Question: Beginning with bnockout.js, I can't figure out what's wrong with my code. Maybe someone there could help a bit :-)
'''
<!-- ko foreach: quotes -->
<tr>
<td><p data-bind="text: quoteAuthor.name"></p></td>
<td><p data-bind="text: quoteText"></p></td>
<td data-bind="text: ko.toJSON(quoteReferences)"></td>
<td style="width: 1px;">
<div data-bind="if: quoteReferences">
<!-- ko foreach: quoteReferences -->
<a data-bind="attr: { href: quoteReference.url }" target="_blank">see <span data-bind="text: $index"></span></a>&nbsp;
<!-- /ko -->
</div>
</td>
<td style="width: 1px;">
<button data-bind="click: $parent.removeQuote" class="btn btn-danger">Remove Quote</button>
</td>
</tr>
<tr data-bind="if: quoteEvent">
<td><p><b>Event</b></p></td>
<td><p data-bind="text: quoteEvent.name"></p> - <p data-bind="text: quoteEvent.country.name"></p></td>
<td><p data-bind="text: quoteEvent.date"></p></td>
<td style="width: 1px;"></td>
</tr>
<!-- /ko -->
'''
This the debug toJSON trace:
'''
[{"id":0,"url":"http://www.google.fr","validators":null,"createdBy":null,"createdDate":null,"version":0}]
'''
The error is on the "if:quoteReferences" tag, but the "foreach:quotes" works fine. And there is no error when quoteReferences is "Array[0]". And the "if:quoteEvent" tag is ok for null or non null values.
To me, I have to say, the first issue comes from the fact that ajax function is returning a data structure where arrays are interpreted as Array objects. This why I had to make this loop to interpret the result:
'''
var uri = '/quotes?search=' + self.textPattern();
ajax(uri, 'GET').done(function(data) {
console.log(data);
for (index in data.content) {
var item = data.content[index]; //DEBUG arrays turned into objects...
console.log(item);
self.quotes.push(item);
}
})
'''
This is how the data structure looks like:

UPDATE: I've made a deep observable refactoring on the data wo more success. quoteReferences won't be exploited :-(
'''
function deepObservable(object) {
// console.log(object);
if (object instanceof Array) {
var tmp = ko.observableArray();
for (index in object) {
tmp.push(deepObservable(object[index]));
}
return tmp;
} else if (object instanceof Object) {
for (property in object) {
object[property] = deepObservable(object[property]);
}
return object;
}
return ko.observable(object);
}
'''
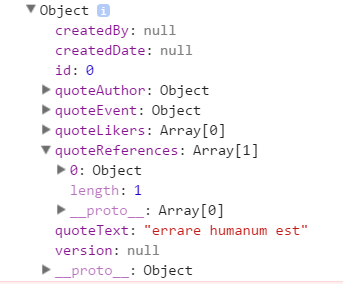
Answer: As @haim770 intuited it, the whole problem (after having figured out the object/array question) came from the contextual syntax inside the second loop. Thank you so much JavaScript for ending up into errors so out of the subject... By the way, this ultimate code works (see REST client in question):
'''
<!-- ko foreach: quotes -->
<tr>
<td><p data-bind="text: quoteAuthor.name"></p></td>
<td>
<div data-bind="visible: likesCount"><span data-bind="text: likesCount"></span></div>
<a data-bind="click: $parent.likeQuote" title="click to like it"><span data-bind="visible: !quoteLiked" class="glyphicon glyphicon-heart-empty" style="color:red"></span></a>
<a data-bind="click: $parent.likeQuote" title="click to unlike it"><span data-bind="visible: quoteLiked" class="glyphicon glyphicon-heart" style="color:red"></span></a>
</td>
<td><p data-bind="text: quoteText"></p></td>
<td style="width: 1px;">
<!-- ko foreach: quoteReferences -->
&nbsp;<a data-bind="attr: { href: url }" target="_blank">see #<span data-bind="text: 1 + $index()"></span></a>
<div data-bind="visible: starsCount"><span data-bind="text: starsCount"></span></div>
<a data-bind="click: $root.starRef" title="click to star it"><span data-bind="visible: !refStarred" class="glyphicon glyphicon-star-empty" style="color:gold"></span></a>
<a data-bind="click: $root.starRef" title="click to unstar it"><span data-bind="visible: refStarred" class="glyphicon glyphicon-star" style="color:gold"></span></a>
<!-- /ko -->
<button data-bind="click: $parent.beginAddRef" class="btn btn-sm btn-primary">New Reference</button>
</td>
<td style="width: 1px;">
<button data-bind="click: $parent.removeQuote" class="btn btn-danger">Remove Quote</button>
</td>
</tr>
<tr data-bind="if: quoteEvent">
<td><p><b>Event</b></p></td>
<td colspan="2"><p data-bind="text: quoteEvent.name"></p> - <p data-bind="text: quoteEvent.country.name"></p></td>
<td><p data-bind="text: quoteEvent.date"></p></td>
<td style="width: 1px;"></td>
</tr>
<!-- /ko -->
'''
Thank you everyone for having teased me along ;-)